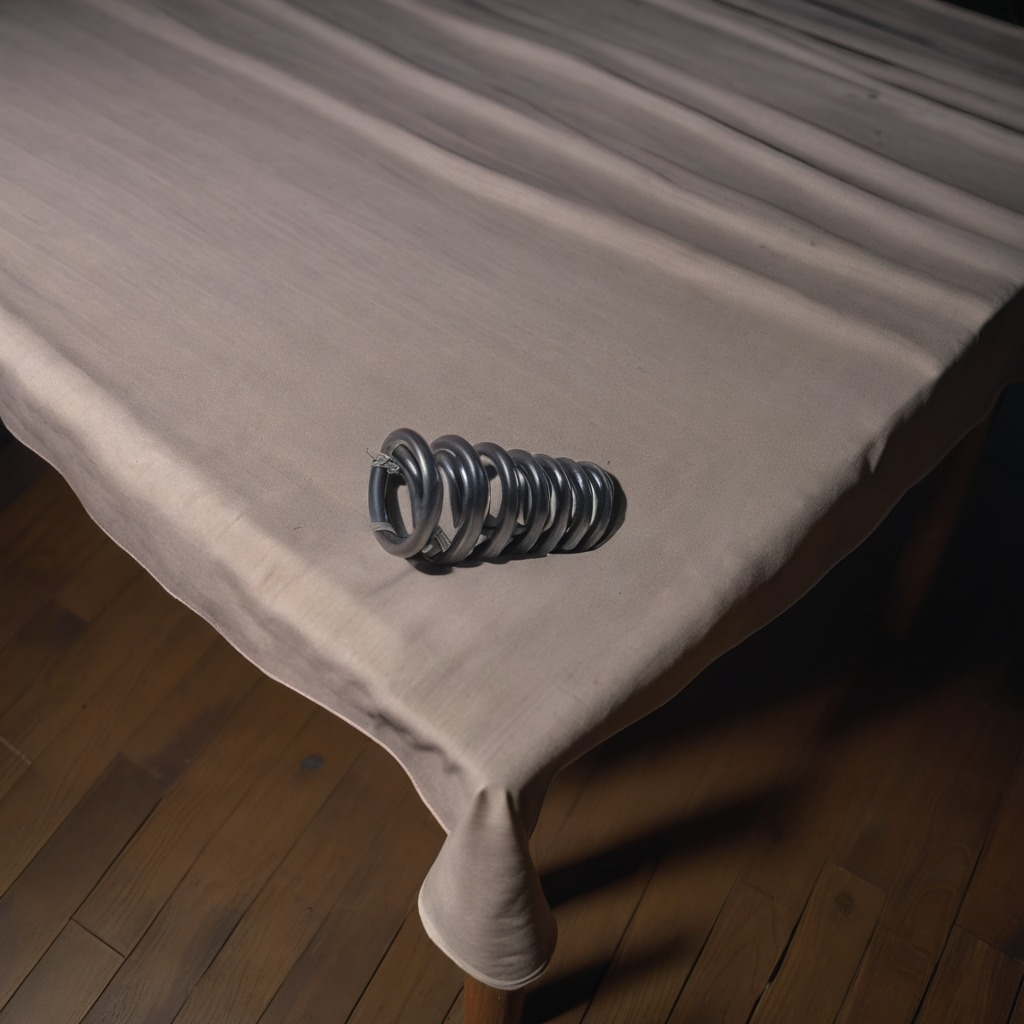
A coiled metal spring lies on a wooden table.